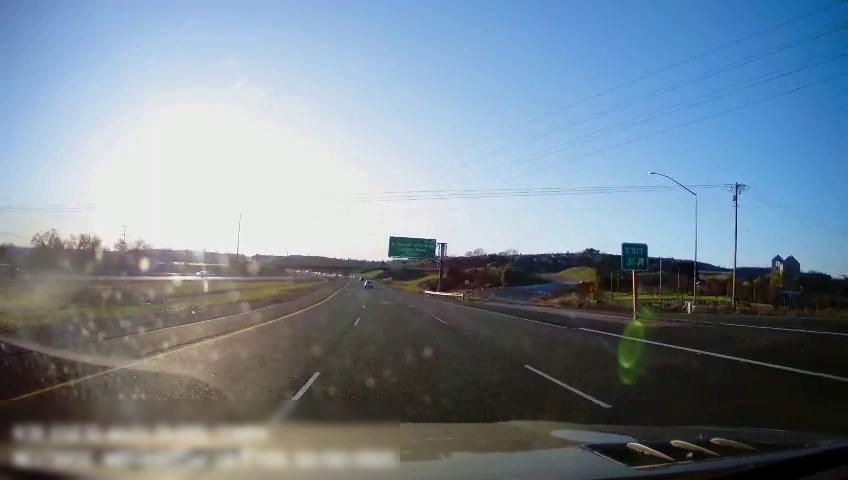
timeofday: Day
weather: Sunny
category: Drivable Space
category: Drivable Space
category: Vehicles | Car
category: Lanes | Alternate Lane
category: Lanes | Alternate Lane
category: Lanes | Current Lane
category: Lanes | Current Lane
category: Lanes | Alternate Lane
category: Lanes | Alternate Lane
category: Traffic | Signs
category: Traffic | Signs